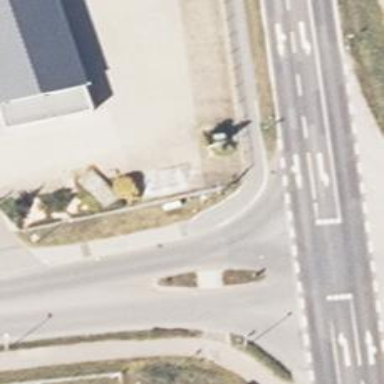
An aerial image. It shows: Residential road with asphalt surface.